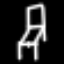
Label: chair